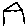
Label: house